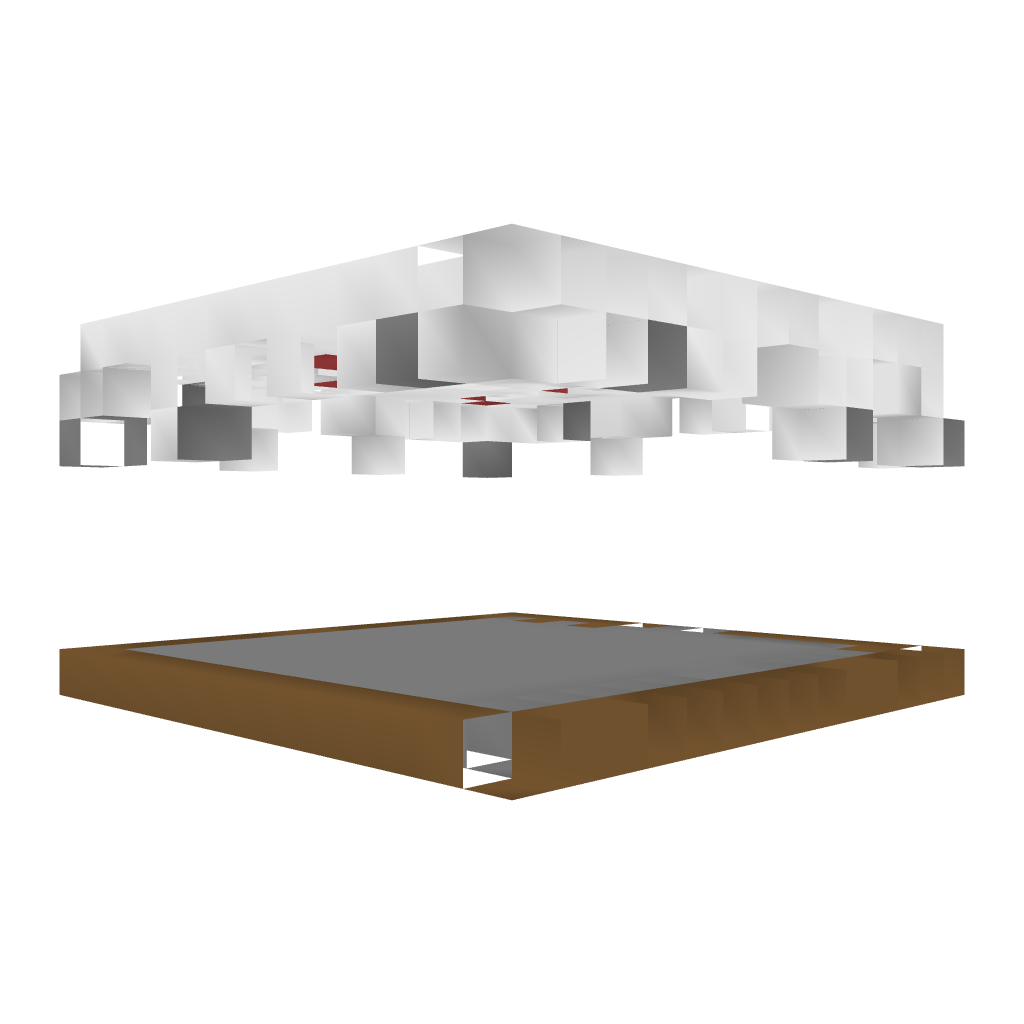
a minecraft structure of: Empty cake bad low quality